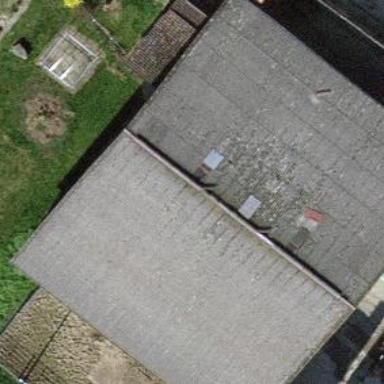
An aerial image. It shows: Farm building.